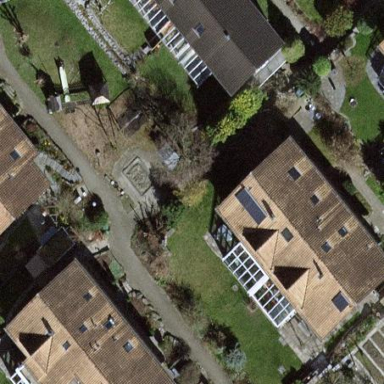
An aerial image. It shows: Building with gabled roof made of brown roof tiles. The roof is oriented along the structure.